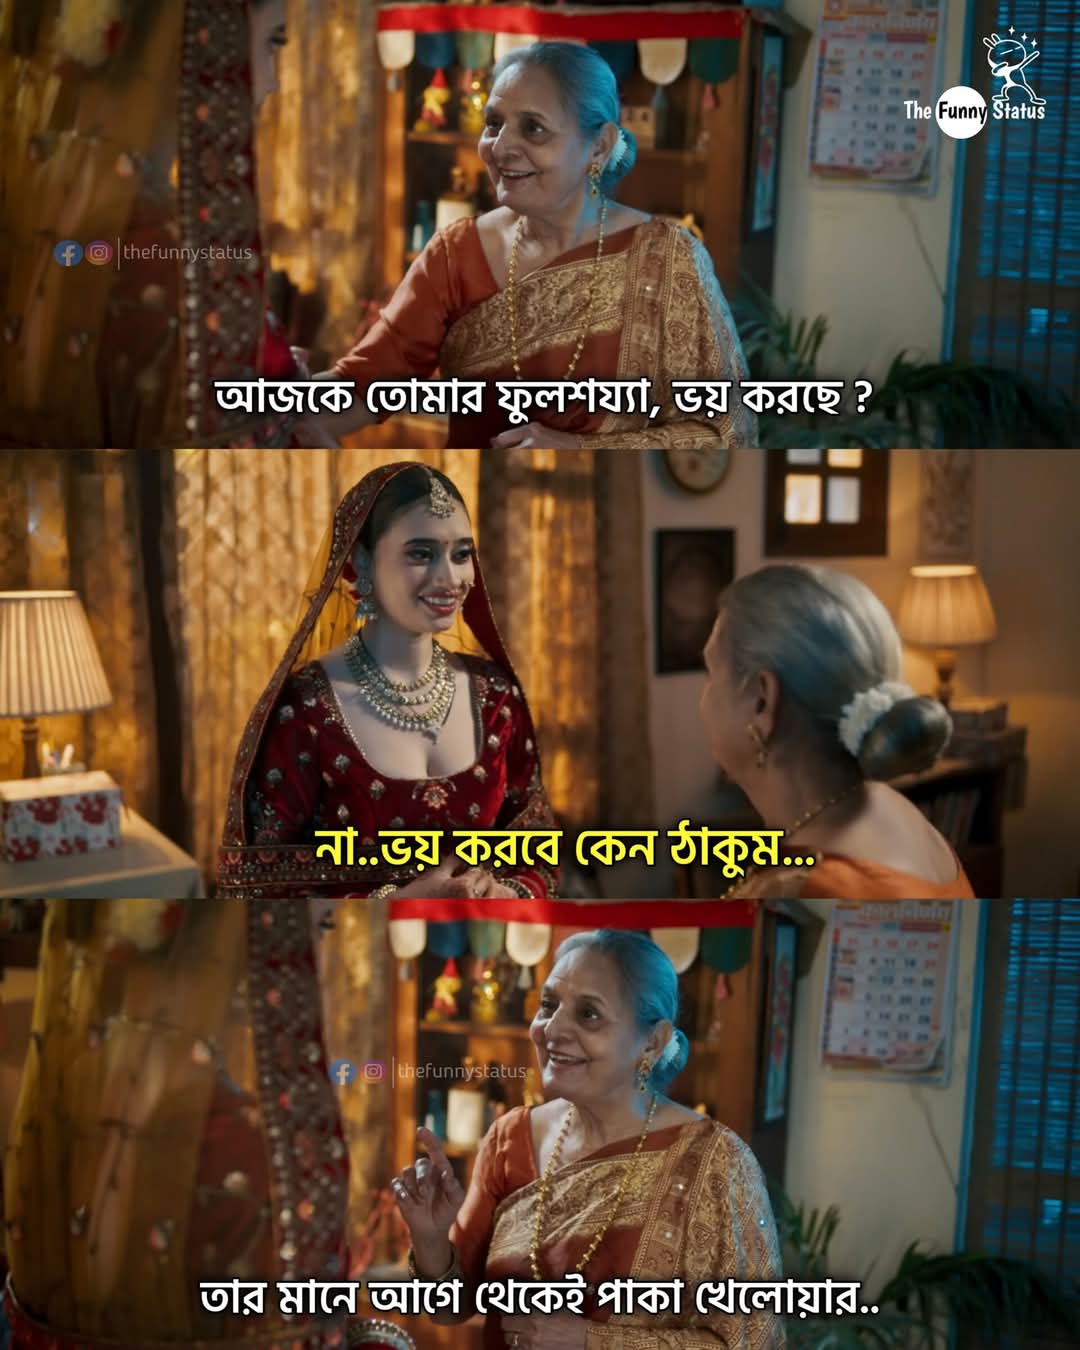
Text: আজকে তোমার ফুলশয্যা, ভয় করছে?
না..ভয় করবে কেন ঠাকুম...
তার মানে আগে থেকেই পাকা খেলোয়ার..
Label: Non Hate